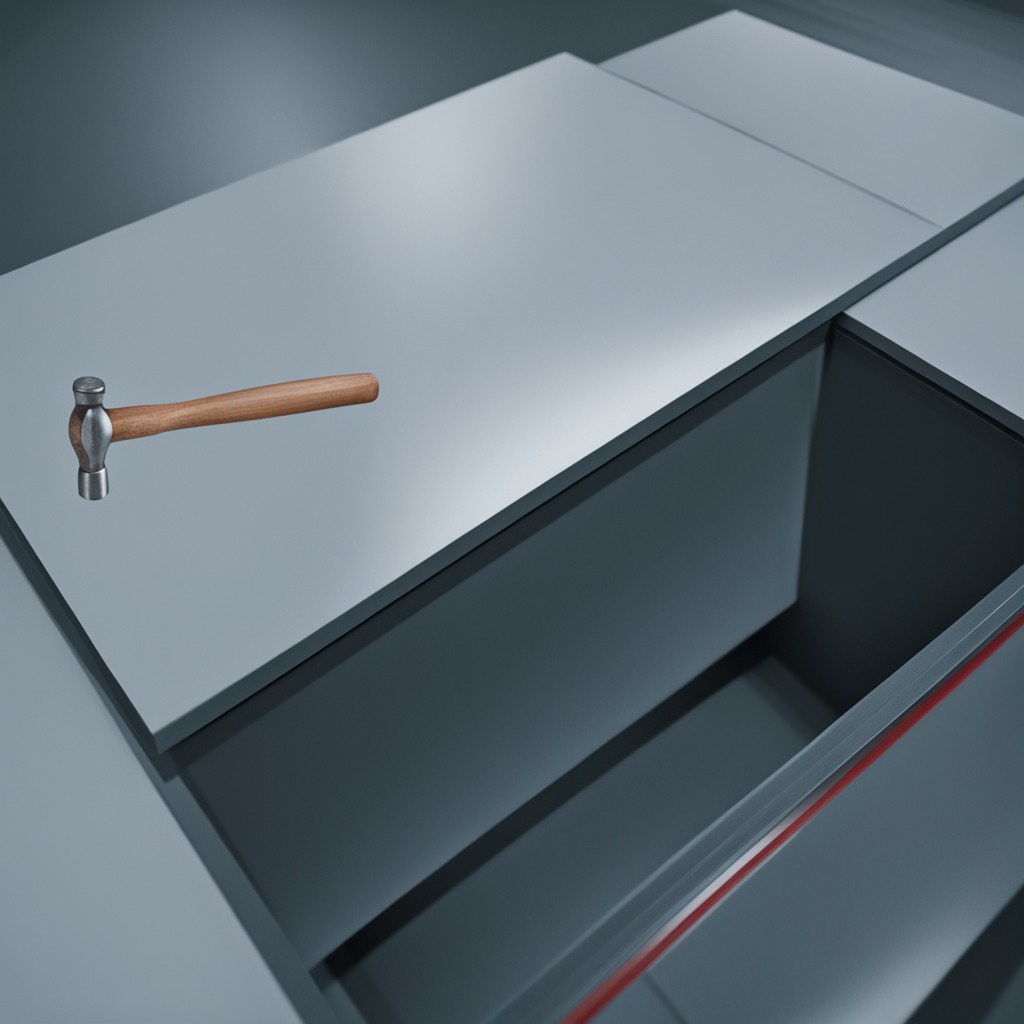
A hammer is lying on the toolbox surface in an airplane hangar workshop.